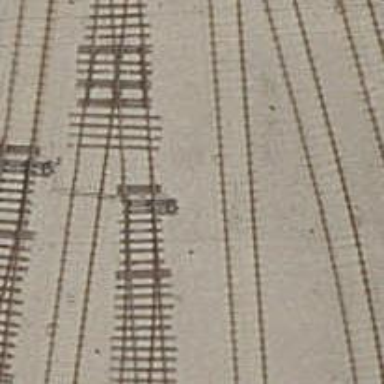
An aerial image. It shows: Railway switch.